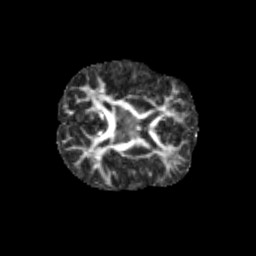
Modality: FA
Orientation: axial
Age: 11
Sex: male
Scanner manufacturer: siemens
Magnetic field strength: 3 T
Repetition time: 3.8 s
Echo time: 0.07 s